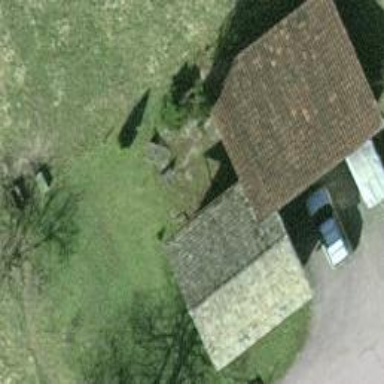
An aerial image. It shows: Garage with skillion roof.